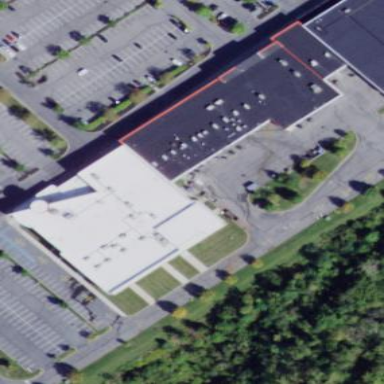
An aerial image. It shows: Retail building.